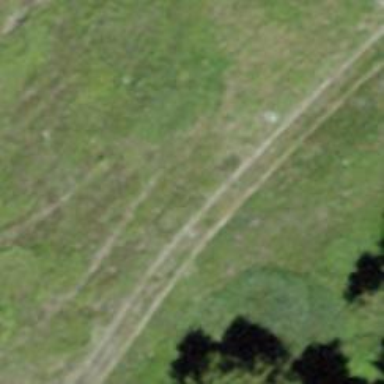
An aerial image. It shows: Track with very rough surface.